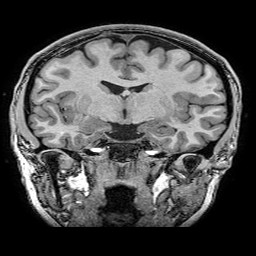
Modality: T1w
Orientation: sagittal
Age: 23
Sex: female
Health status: healthy